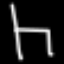
Label: chair